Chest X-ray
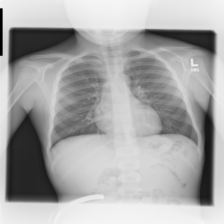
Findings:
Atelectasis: negative
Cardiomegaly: negative
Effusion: negative
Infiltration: negative
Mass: negative
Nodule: negative
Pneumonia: negative
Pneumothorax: negative
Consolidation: negative
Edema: negative
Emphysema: negative
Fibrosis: negative
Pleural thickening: negative
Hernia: negative